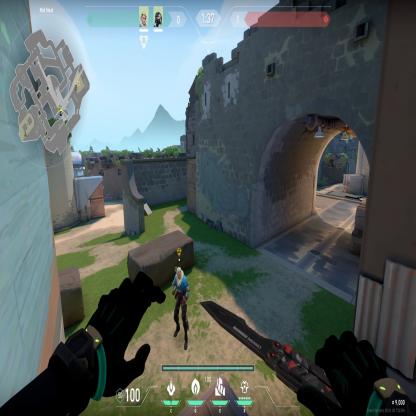
Label: teammate